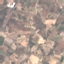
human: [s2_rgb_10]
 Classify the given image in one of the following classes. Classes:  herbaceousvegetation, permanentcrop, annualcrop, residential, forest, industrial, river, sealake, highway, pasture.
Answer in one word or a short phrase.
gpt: PermanentCrop